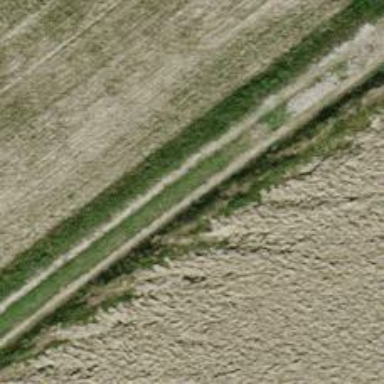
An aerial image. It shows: Dirt track road with grade 4 tracktype.